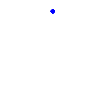
Particle: pion